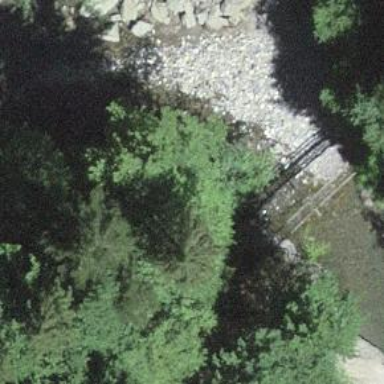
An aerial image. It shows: Path on bridge.